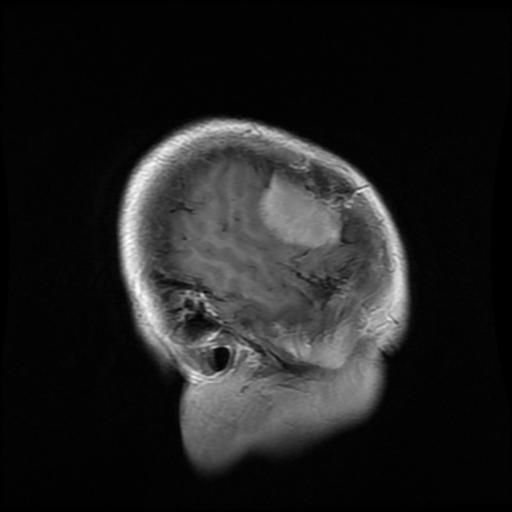
Label: meningioma